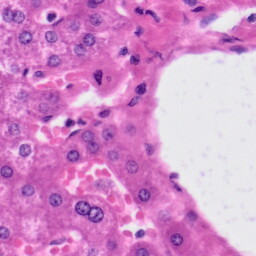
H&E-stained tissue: Liver